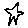
Label: star